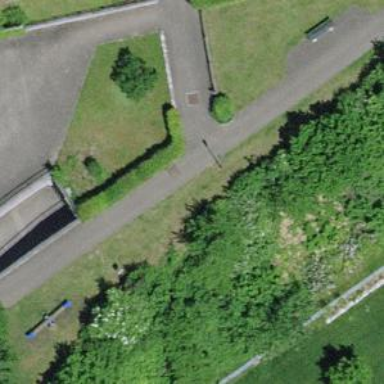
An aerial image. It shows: Path.